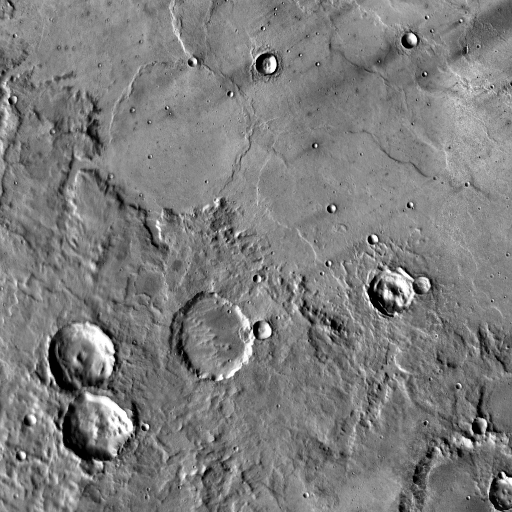
Crater classes present: Background, Other, Layered, Buried